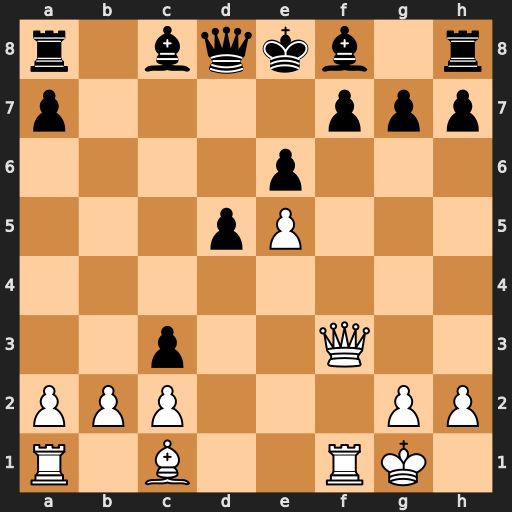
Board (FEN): r1bqkb1r/p4ppp/4p3/3pP3/8/2p2Q2/PPP3PP/R1B2RK1
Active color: w
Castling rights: kq
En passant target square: -
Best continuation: Qxf7#